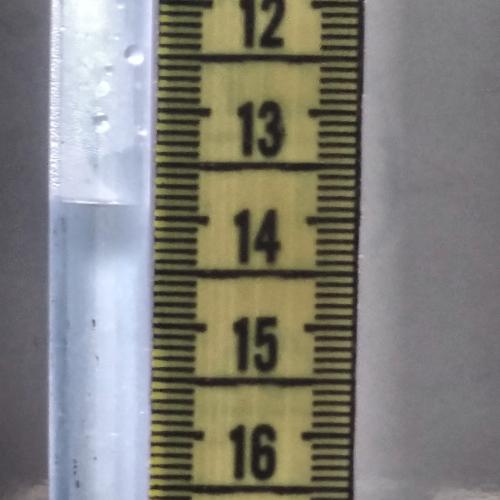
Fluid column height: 13.9 cm